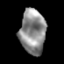
Tissue: prostate
Cell type: T cells
Senescence score: 0.1965
Nuclear area (px): 1110
Mean DAPI intensity: 140.812